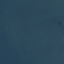
Land use / land cover class: SeaLake